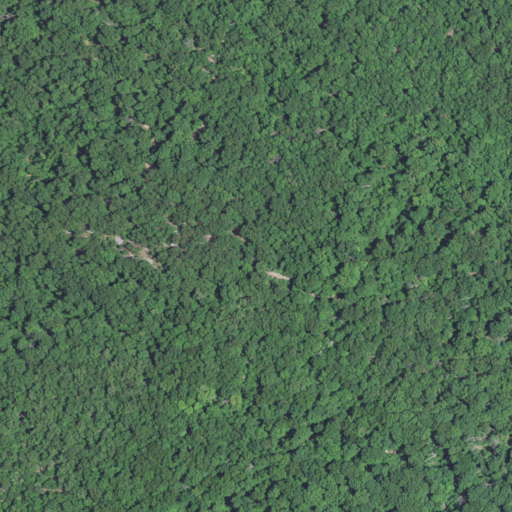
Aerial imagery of mountain in Missouri named Shepherd Mountain containing deciduous forest and mixed forest